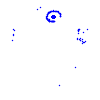
Particle: pion